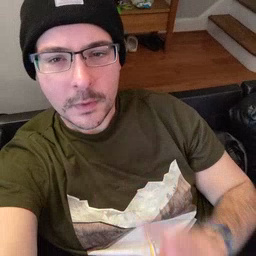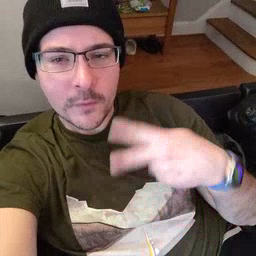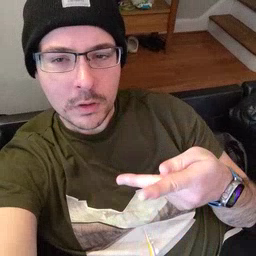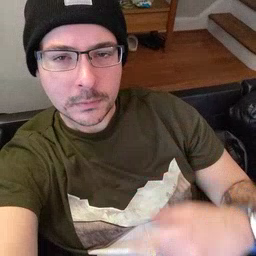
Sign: fall